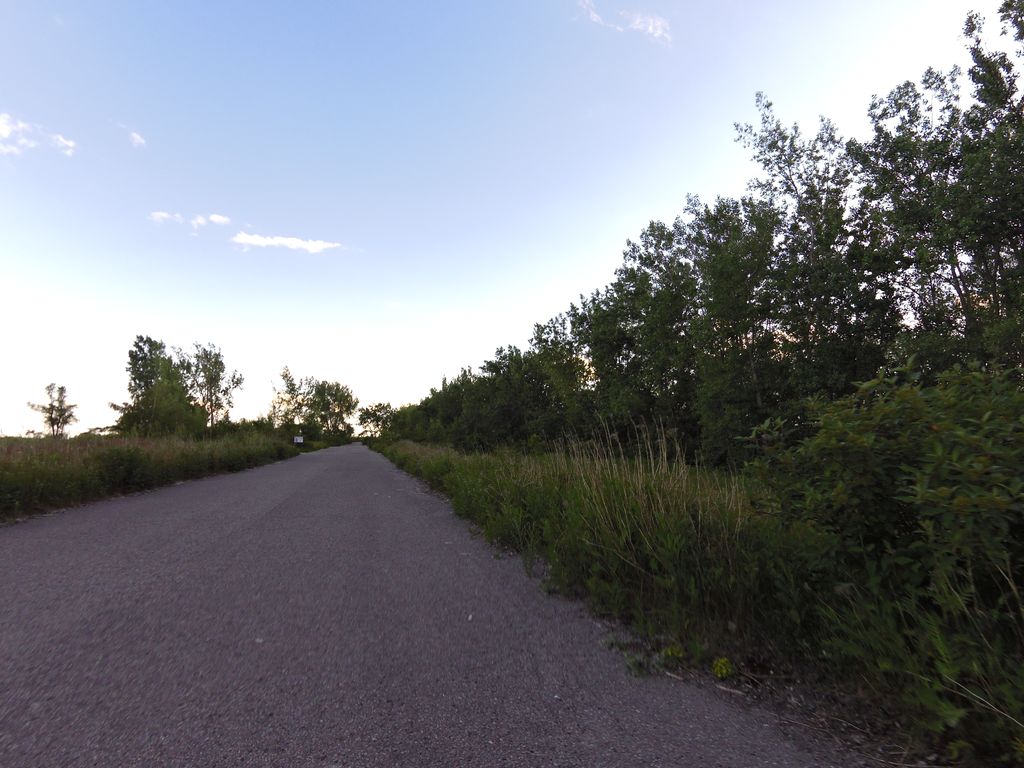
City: toronto